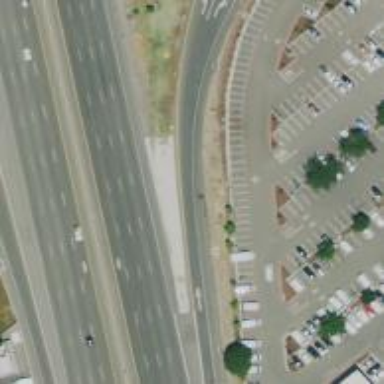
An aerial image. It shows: Asphalt motorway link.